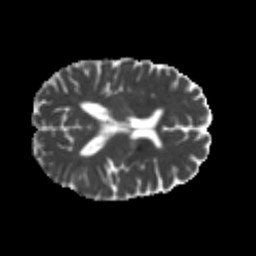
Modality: MD
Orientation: axial
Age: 23
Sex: female
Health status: healthy
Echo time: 0.074 s